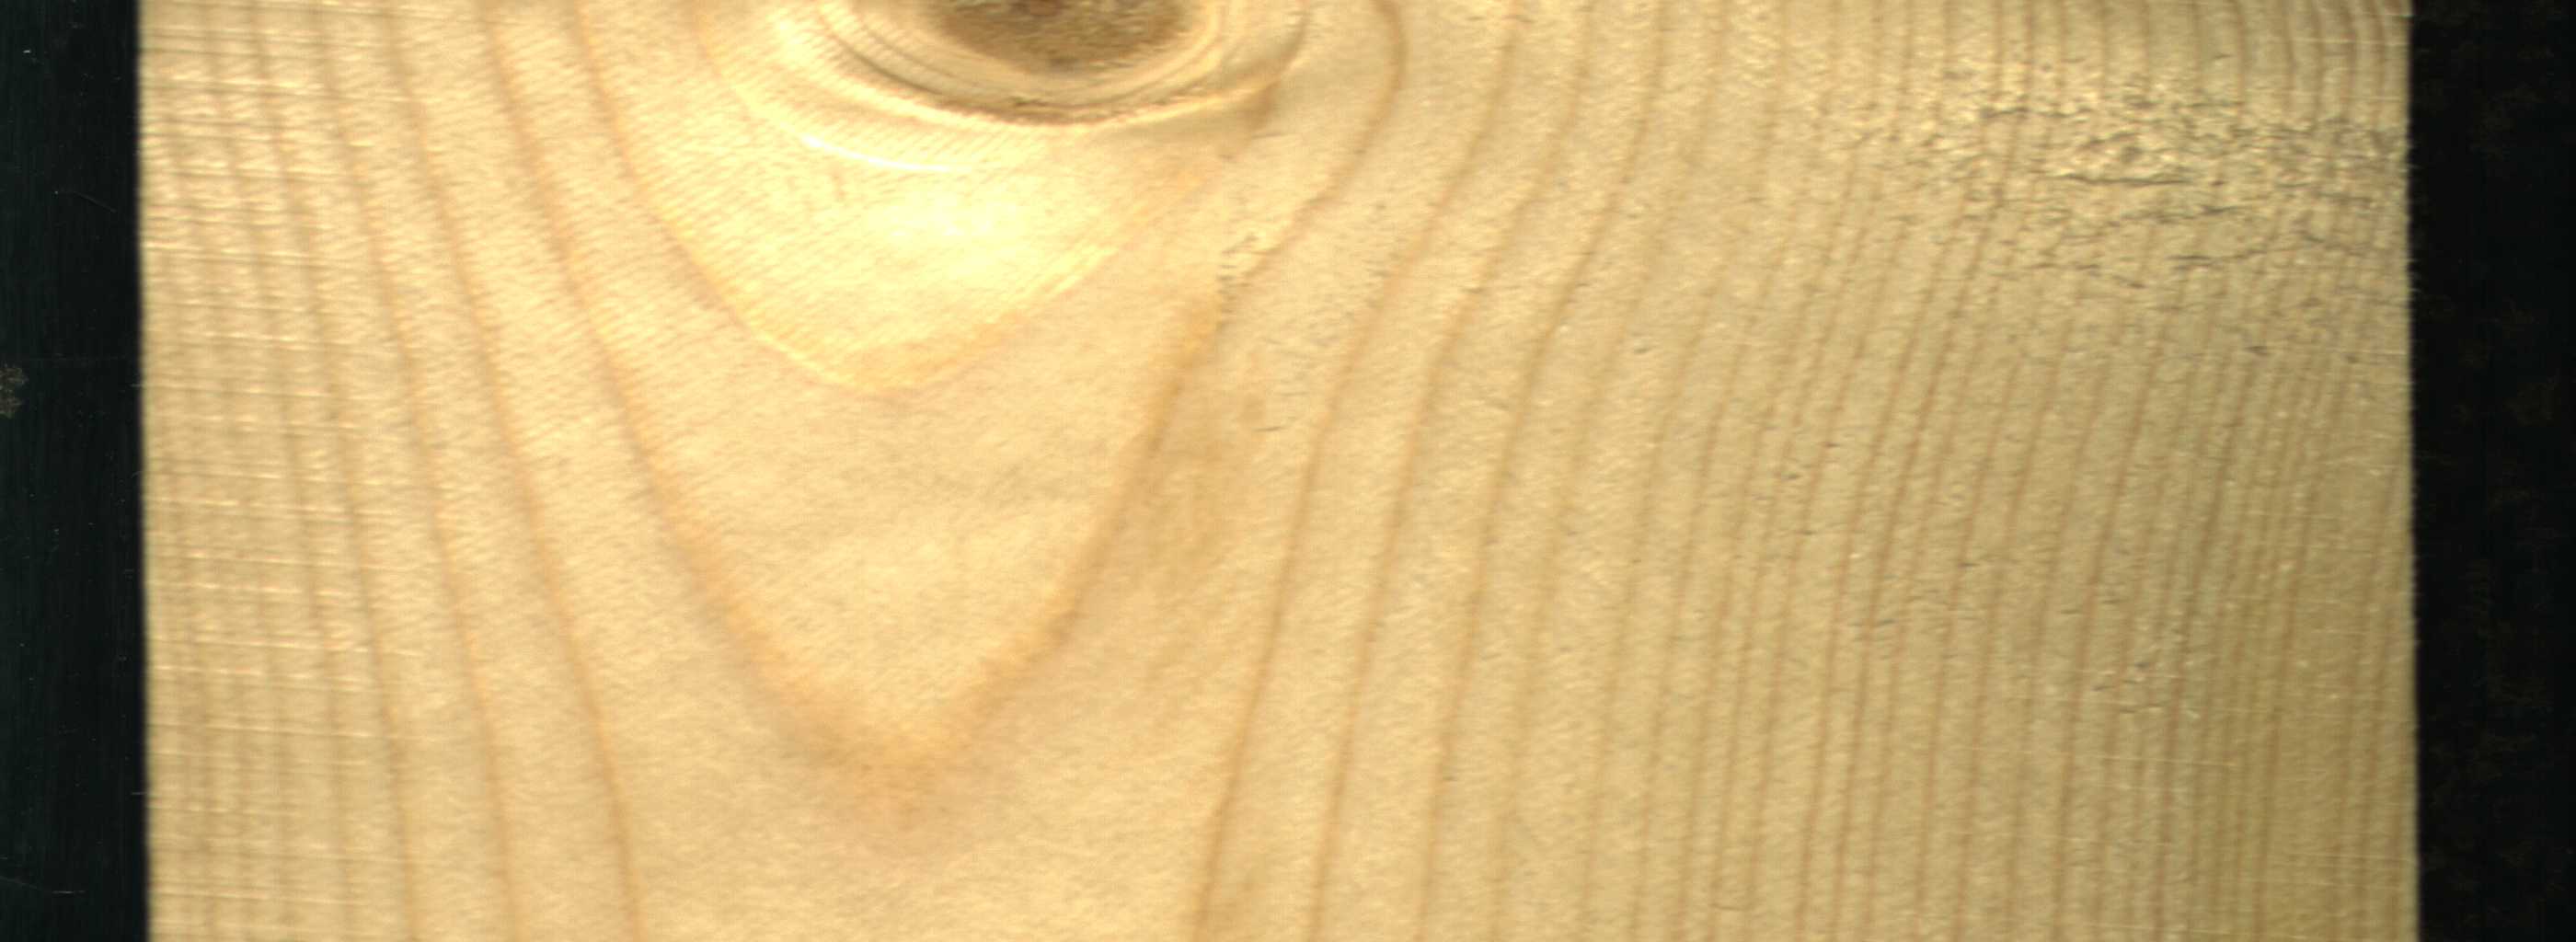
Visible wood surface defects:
Live_Knot